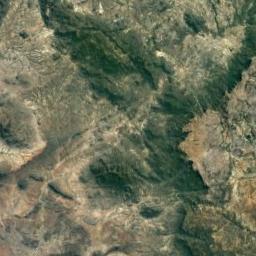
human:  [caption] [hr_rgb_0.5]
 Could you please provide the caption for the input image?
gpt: This mountain is completely covered by vegetation .

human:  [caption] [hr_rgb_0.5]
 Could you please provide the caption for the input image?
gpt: The mountain has a rugged surface and part of the mountain is covered with dense vegetation .

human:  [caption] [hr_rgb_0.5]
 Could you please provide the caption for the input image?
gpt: There are many different sizes and shapes of stones on the mountain .

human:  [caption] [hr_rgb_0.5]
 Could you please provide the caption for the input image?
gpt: There are some green land on the brown mountain .

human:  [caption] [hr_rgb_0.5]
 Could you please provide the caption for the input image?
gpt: The mountain is full of bare land with lines of green plants .